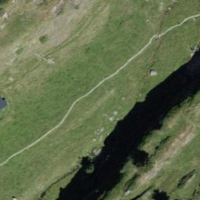
EUNIS habitat code: 48
Species observed at this site:
Phoenicurus ochruros